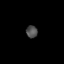
Tissue: lung
Cell type: Epithelial cells
Senescence score: 0.1774
Nuclear area (px): 136
Mean DAPI intensity: 78.206